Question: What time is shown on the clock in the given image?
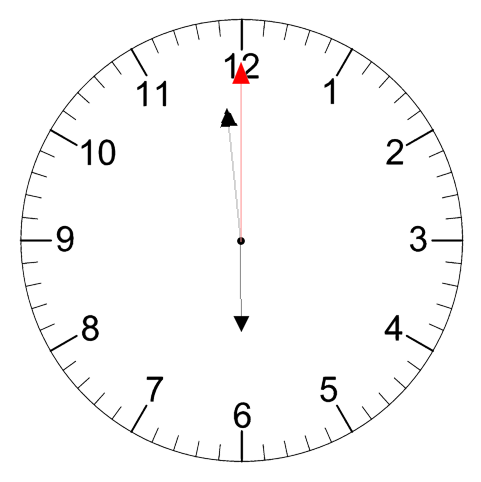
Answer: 05:59:00